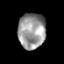
Tissue: prostate
Cell type: T cells
Senescence score: 0.299
Nuclear area (px): 958
Mean DAPI intensity: 152.067